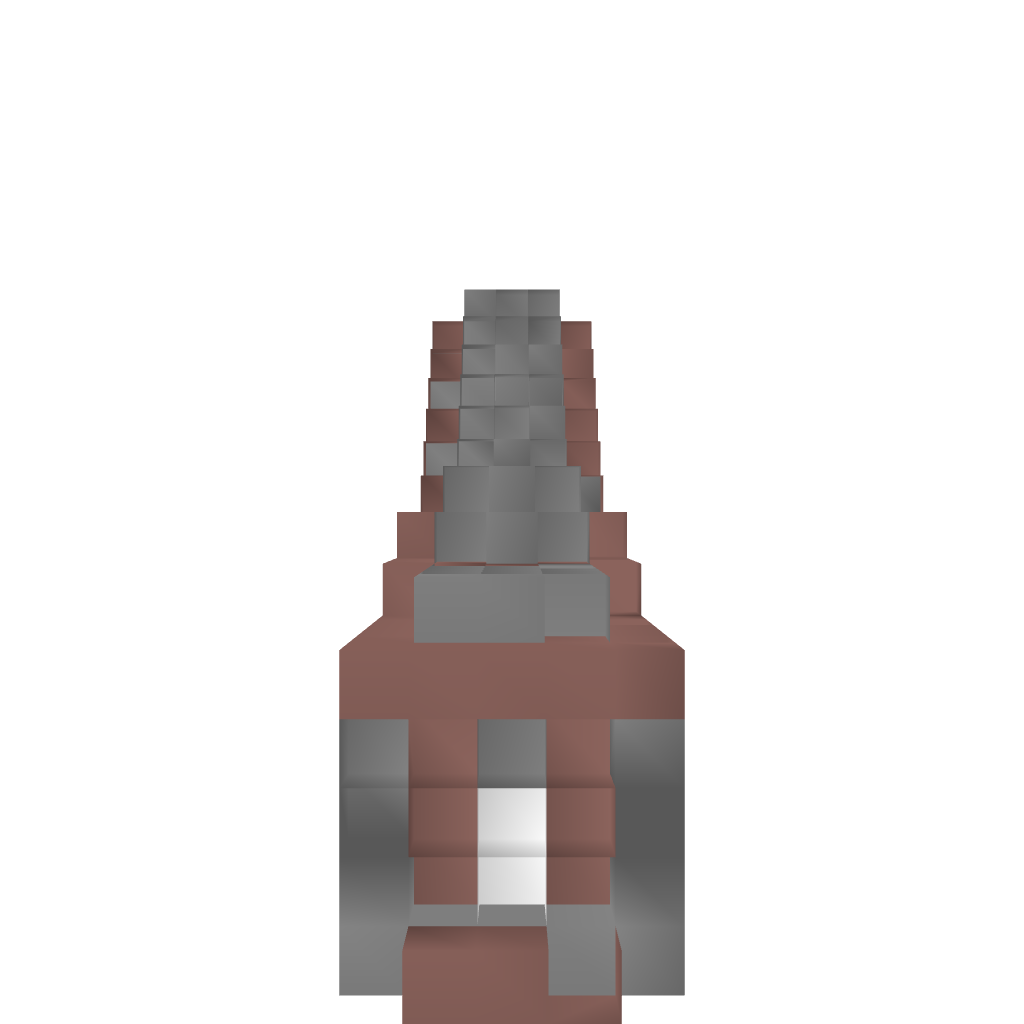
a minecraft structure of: Advanced Minecart Bridge #1 Fixed bad low quality